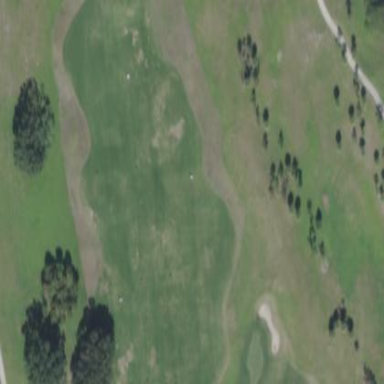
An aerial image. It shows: Golf fairway surrounded by grass.